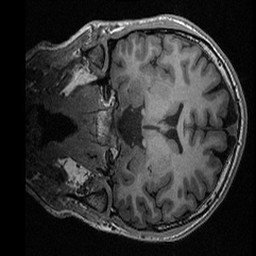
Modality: T1w
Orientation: coronal
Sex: male
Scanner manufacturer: ge
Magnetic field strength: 3 T
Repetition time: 0.0064 s
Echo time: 0.00281 s